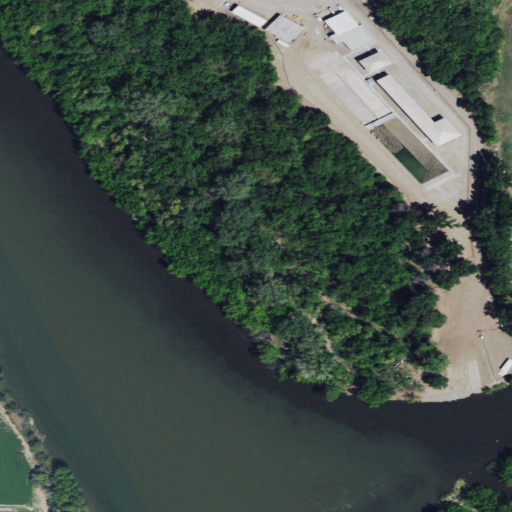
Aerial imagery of island in Idaho named Wildcat Island containing cultivated crops, open water, low intensity development, medium intensity development, open development, barren land, herbaceous wetlands, and woody wetlands